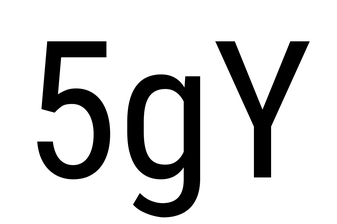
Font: Roboto_Condensed_Regular